Question: This is homework, a math game/quiz that populates the text boxes with random numbers instead of the question marks. It's an ASP.NET Web Form in Visual Studio 2012 using C#. The requirement is to use some type of storage, so I'm using "Application" to store the user's name and their score, and when they click "Check Results," the Results panel will display their name and the score. The error is on this line of the code behind: 'Ranking.Add(NameText.Text, Score);', "Object reference not set to an instance of an object." Thanks in advance!!!

HTML:
'''
<%@ Page Language="C#" AutoEventWireup="true" CodeBehind="MathGame.aspx.cs" Inherits="MvcApplication3.MathGame" %>
<!DOCTYPE html>
<html xmlns="http://www.w3.org/1999/xhtml">
<head runat="server">
<title></title>
<style type="text/css">
#MathGame {
height: 404px;
width: 505px;
}
</style>
</head>
<body>
<asp:Panel ID="PanelGame" runat="server">
<form id="MathGame" runat="server">
<div>
<asp:Label runat="server" BorderStyle="None" Font-Names="Microsoft Sans Serif" Font-Size="18pt" style="z-index: 1; top: 142px; position: absolute; height: 33px; text-align: center; right: 762px; margin-right: 87px; bottom: 312px; width: 2px; left: 145px;" Text="-"></asp:Label>
<asp:Label ID="plusLeftLabel" runat="server" BorderStyle="Solid" Font-Names="Microsoft Sans Serif" Font-Size="18pt" style="z-index: 1; left: 48px; top: 75px; position: absolute; height: 33px; text-align: center; margin-right: 87px" Text="?" Width="60px"></asp:Label>
<asp:Label ID="plusRightLabel" runat="server" BorderStyle="Solid" Font-Names="Microsoft Sans Serif" Font-Size="18pt" style="z-index: 1; left: 193px; top: 75px; position: absolute; height: 33px; text-align: center; margin-right: 87px" Text="?" Width="60px"></asp:Label>
<asp:Label runat="server" BorderStyle="None" Font-Names="Microsoft Sans Serif" Font-Size="18pt" style="z-index: 1; left: 270px; top: 208px; position: absolute; height: 33px; text-align: center; margin-right: 87px" Text="=" Width="60px"></asp:Label>
<asp:Button ID="startButton" runat="server" Font-Size="14pt" style="z-index: 1; left: 265px; top: 379px; position: absolute; height: 34px;" TabIndex="1" Text="Check Results" OnClick="startButton_Click1" ValidationGroup="FormValidation" />
<asp:Label ID="dividedLeftLabel" runat="server" BorderStyle="Solid" Font-Names="Microsoft Sans Serif" Font-Size="18pt" style="z-index: 1; left: 47px; top: 262px; position: absolute; height: 33px; text-align: center; margin-right: 87px; right: 717px;" Text="?" Width="60px"></asp:Label>
<asp:Label ID="minusLeftLabel" runat="server" BorderStyle="Solid" Font-Names="Microsoft Sans Serif" Font-Size="18pt" style="z-index: 1; left: 48px; top: 139px; position: absolute; height: 33px; text-align: center; margin-right: 87px" Text="?" Width="60px"></asp:Label>
<asp:Label ID="timesLeftLabel" runat="server" BorderStyle="Solid" Font-Names="Microsoft Sans Serif" Font-Size="18pt" style="z-index: 1; left: 47px; top: 201px; position: absolute; height: 33px; text-align: center; margin-right: 87px; bottom: 315px;" Text="?" Width="60px"></asp:Label>
<asp:Label runat="server" BorderStyle="None" Font-Names="Microsoft Sans Serif" Font-Size="18pt" style="z-index: 1; top: 83px; position: absolute; height: 33px; text-align: center; right: 667px; margin-right: 87px; left: 145px; bottom: 426px;" Text="+" Width="20px"></asp:Label>
<asp:Label runat="server" BorderStyle="None" Font-Names="Microsoft Sans Serif" Font-Size="18pt" style="z-index: 1; top: 269px; position: absolute; height: 33px; text-align: center; right: 667px; margin-right: 87px; left: 145px;" Text="/" Width="20px"></asp:Label>
<asp:Label runat="server" BorderStyle="None" Font-Names="Microsoft Sans Serif" Font-Size="18pt" style="z-index: 1; top: 205px; position: absolute; height: 33px; text-align: center; right: 750px; margin-right: 87px; left: 145px;" Text="x" Width="20px"></asp:Label>
<asp:Label ID="dividedRightLabel" runat="server" BorderStyle="Solid" Font-Names="Microsoft Sans Serif" Font-Size="18pt" style="z-index: 1; left: 193px; top: 262px; position: absolute; height: 33px; text-align: center; margin-right: 87px" Text="?" Width="60px"></asp:Label>
<asp:Label ID="minusRightLabel" runat="server" BorderStyle="Solid" Font-Names="Microsoft Sans Serif" Font-Size="18pt" style="z-index: 1; left: 193px; top: 138px; position: absolute; height: 33px; text-align: center; margin-right: 87px" Text="?" Width="60px"></asp:Label>
<asp:Label ID="timesRightLabel" runat="server" BorderStyle="Solid" Font-Names="Microsoft Sans Serif" Font-Size="18pt" style="z-index: 1; left: 192px; top: 202px; position: absolute; height: 33px; text-align: center; margin-right: 87px" Text="?" Width="60px"></asp:Label>
<asp:Label runat="server" BorderStyle="None" Font-Names="Microsoft Sans Serif" Font-Size="18pt" style="z-index: 1; left: 269px; top: 82px; position: absolute; height: 33px; text-align: center; margin-right: 87px; width: 60px;" Text="="></asp:Label>
<asp:Label runat="server" BorderStyle="None" Font-Names="Microsoft Sans Serif" Font-Size="18pt" style="z-index: 1; left: 270px; top: 269px; position: absolute; height: 33px; text-align: center; margin-right: 87px" Text="=" Width="60px"></asp:Label>
<asp:Panel ID="Panel1" runat="server" style="z-index: 1; left: 49px; top: 333px; position: absolute; height: 19px; width: 367px">
<br />Please enter your name: <asp:TextBox ID="NameText" runat="server" Height="17px"></asp:TextBox><asp:RequiredFieldValidator EnableClientScript="false" ID="RequiredFieldValidator1" runat="server" ErrorMessage="<br />Your name is required." ForeColor="Red" ControlToValidate="NameText" ValidationGroup="FormValidation"></asp:RequiredFieldValidator></asp:Panel>
<asp:Label runat="server" BorderStyle="None" Font-Names="Microsoft Sans Serif" Font-Size="18pt" style="z-index: 1; left: 269px; top: 147px; position: absolute; height: 33px; text-align: center; margin-right: 87px" Text="=" Width="60px" ID="Label1"></asp:Label>
<asp:TextBox ID="TimesResult" runat="server" style="z-index: 1; left: 324px; top: 210px; position: absolute; width: 87px; height: 19px"></asp:TextBox>
<asp:TextBox ID="MinusResult" runat="server" style="z-index: 1; left: 324px; top: 146px; position: absolute; width: 87px; height: 19px"></asp:TextBox>
<asp:TextBox ID="DivideResult" runat="server" style="z-index: 1; left: 324px; top: 269px; position: absolute; width: 87px; height: 19px"></asp:TextBox>
<asp:TextBox ID="PlusResult" runat="server" style="z-index: 1; left: 324px; top: 81px; position: absolute; width: 87px; height: 19px"></asp:TextBox>
</div>
</form></asp:Panel>
<asp:Panel ID="PanelRanking" runat="server">
<asp:BulletedList ID="RankingList" runat="server">
</asp:BulletedList>
</asp:Panel>
</body>
</html>
'''
Code behind:
'''
using System;
using System.Collections.Generic;
using System.Linq;
using System.Web;
using System.Web.UI;
using System.Web.UI.WebControls;
namespace MvcApplication3
{
public partial class MathGame : System.Web.UI.Page
{
// Create a Random object to generate random numbers.
Random randomizer = new Random();
public void Page_Load(object sender, EventArgs e)
{
PanelRanking.Visible = false;
plusLeftLabel.Text = randomizer.Next(51).ToString();
plusRightLabel.Text = randomizer.Next(51).ToString();
minusLeftLabel.Text = randomizer.Next(51).ToString();
minusRightLabel.Text = randomizer.Next(51).ToString();
timesLeftLabel.Text = randomizer.Next(51).ToString();
timesRightLabel.Text = randomizer.Next(51).ToString();
dividedLeftLabel.Text = randomizer.Next(51).ToString();
dividedRightLabel.Text = randomizer.Next(51).ToString();
}
public void startButton_Click1(object sender, EventArgs e)
{
int Score = 0;
// Check the answers
if (int.Parse(plusLeftLabel.Text) + int.Parse(plusRightLabel.Text) == int.Parse(PlusResult.Text))
Score += 1;
if (int.Parse(minusLeftLabel.Text) - int.Parse(minusRightLabel.Text) == int.Parse(MinusResult.Text))
Score += 1;
if (int.Parse(timesLeftLabel.Text) + int.Parse(timesRightLabel.Text) == int.Parse(TimesResult.Text))
Score += 1;
if (int.Parse(dividedLeftLabel.Text) + int.Parse(dividedRightLabel.Text) == int.Parse(DivideResult.Text))
Score += 1;
Dictionary<string, int> Ranking = (Dictionary<string, int>)Application["Ranking"];
*Ranking.Add(NameText.Text, Score);*
Application.Lock();
Application["Ranking"] = Ranking;
Application.UnLock();
foreach (KeyValuePair<string, int> element in Ranking){
RankingList.Items.Add(element.ToString());
}
}
}
}
'''
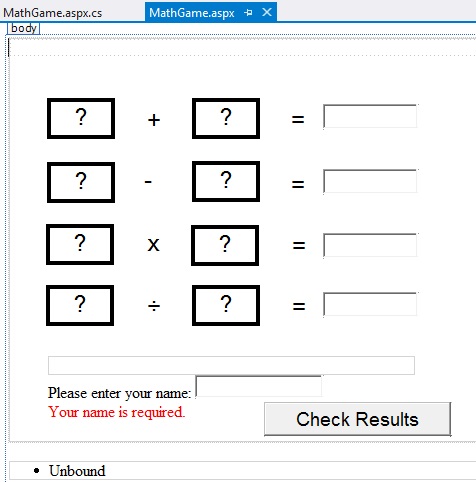
Answer: you are using 'Application["Ranking"]' directly. please check it against null before using it.
'''
if(Application["Ranking"] != null){
}
'''